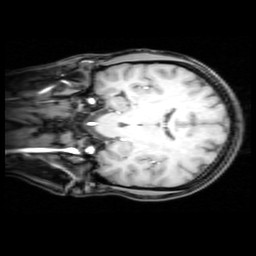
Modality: T1w
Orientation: coronal
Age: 20
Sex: female
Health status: healthy
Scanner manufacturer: philips
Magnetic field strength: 3 T
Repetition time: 0.012 s
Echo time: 0.0037 s